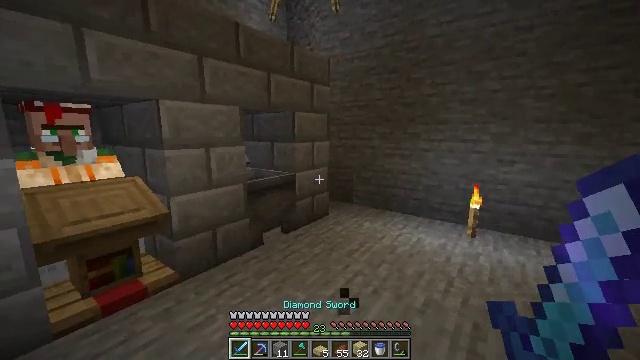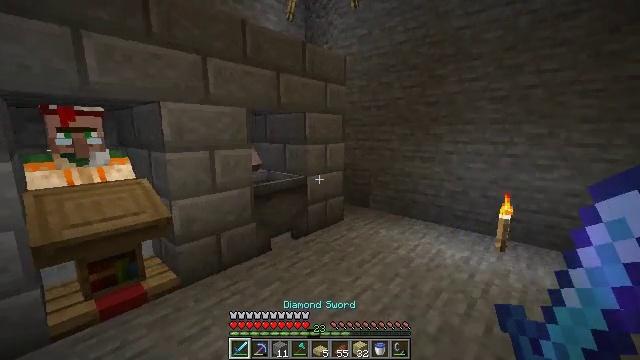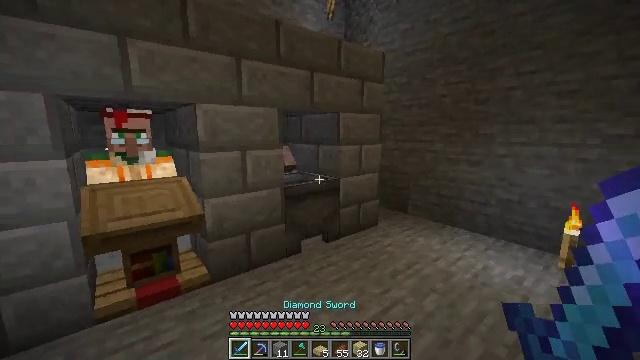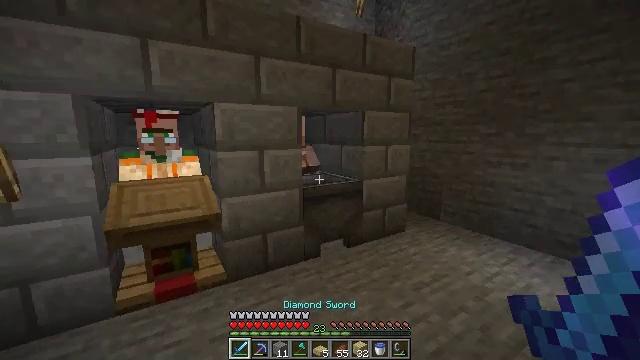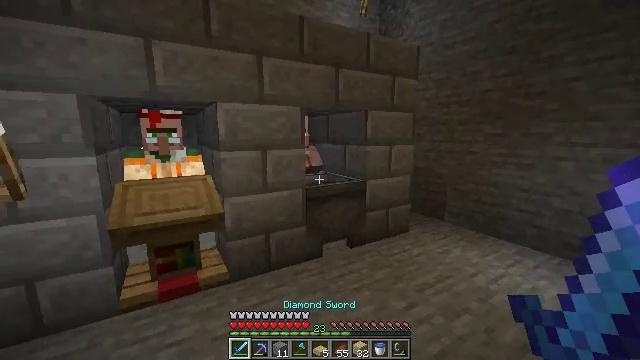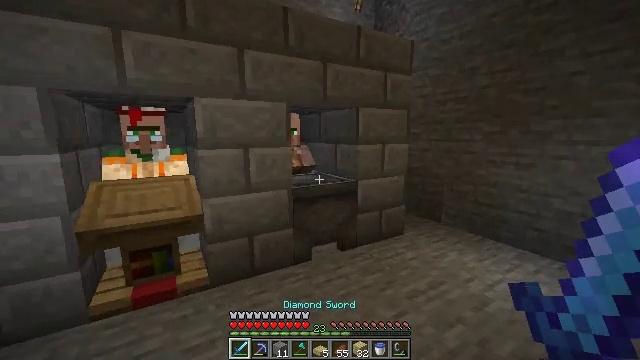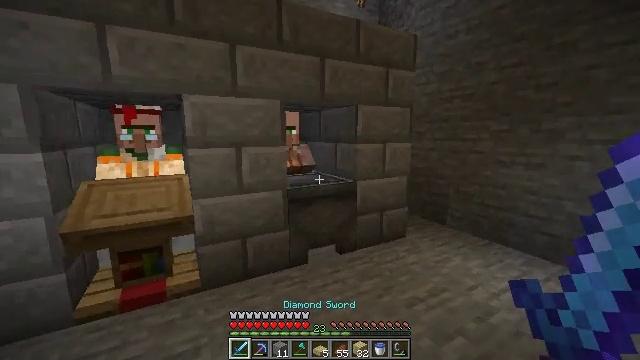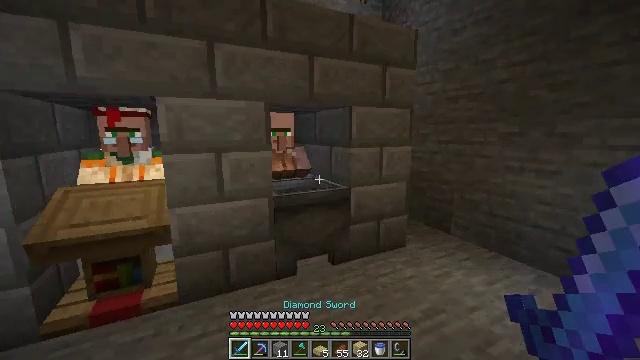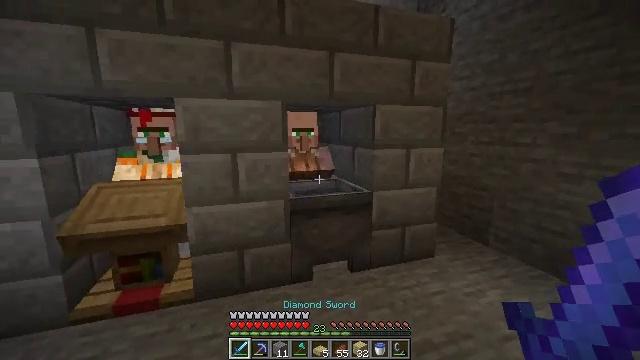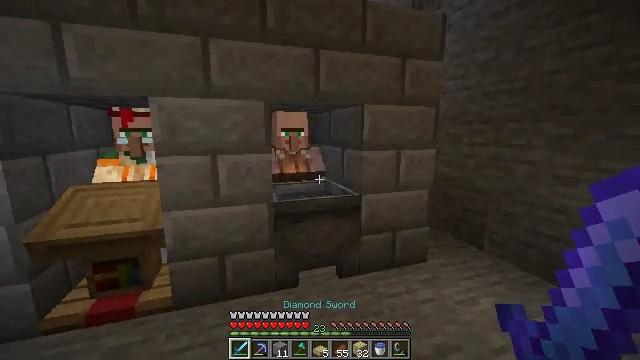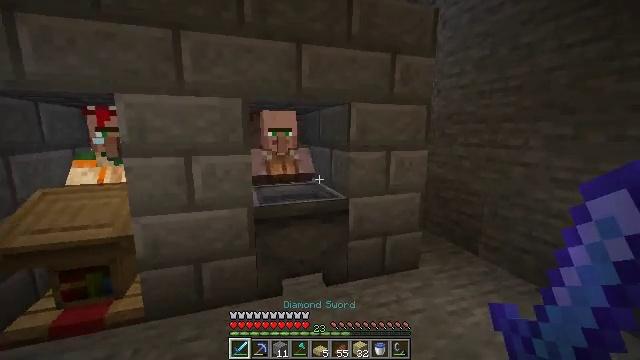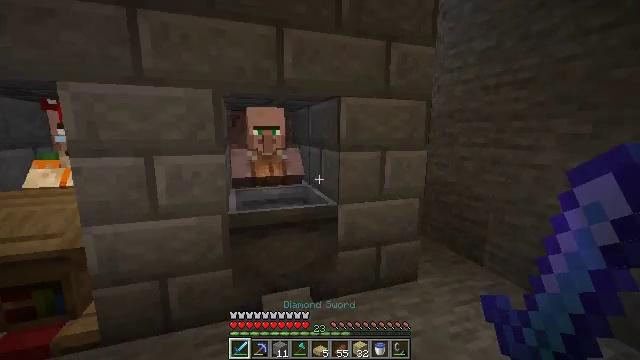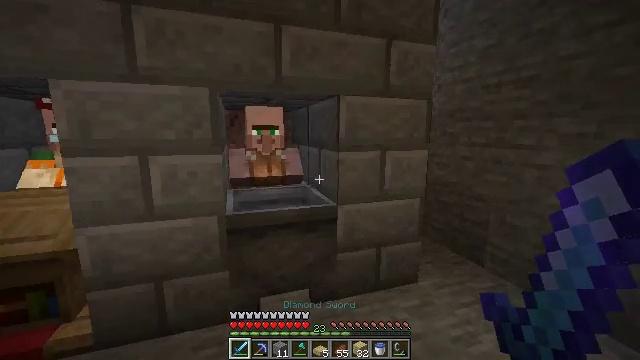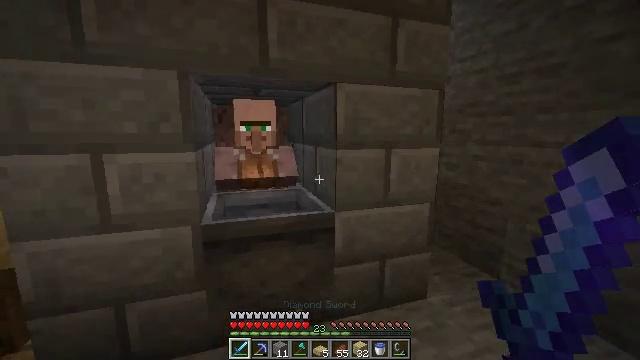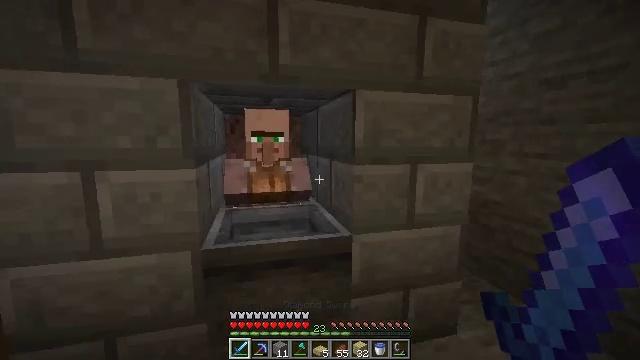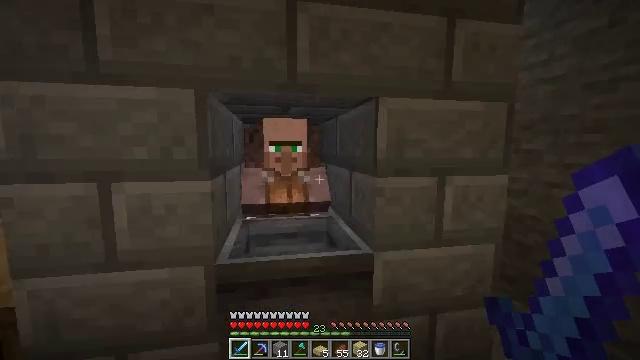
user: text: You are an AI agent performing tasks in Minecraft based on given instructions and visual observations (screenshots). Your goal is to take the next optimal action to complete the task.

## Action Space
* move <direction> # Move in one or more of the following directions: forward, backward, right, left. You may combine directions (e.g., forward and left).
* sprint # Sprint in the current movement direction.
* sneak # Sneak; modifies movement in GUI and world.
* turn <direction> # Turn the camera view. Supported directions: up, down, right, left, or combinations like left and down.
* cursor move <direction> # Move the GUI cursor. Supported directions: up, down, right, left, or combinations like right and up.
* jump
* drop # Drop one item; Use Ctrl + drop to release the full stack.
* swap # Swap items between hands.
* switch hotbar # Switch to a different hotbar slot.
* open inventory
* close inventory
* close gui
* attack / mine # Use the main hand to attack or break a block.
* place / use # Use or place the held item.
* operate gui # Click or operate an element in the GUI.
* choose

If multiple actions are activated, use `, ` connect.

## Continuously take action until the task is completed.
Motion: motion action
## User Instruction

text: Gather the cauldron for reuse.
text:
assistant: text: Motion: move forward and move right, turn left
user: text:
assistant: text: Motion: move forward and move right, turn left
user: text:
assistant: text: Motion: move forward and move right, turn left
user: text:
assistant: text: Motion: move forward and move right
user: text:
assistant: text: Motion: move forward and move right
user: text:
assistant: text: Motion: move forward and move right, turn left
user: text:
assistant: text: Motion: move forward and move right, turn left
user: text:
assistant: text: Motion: move forward and move right, turn left
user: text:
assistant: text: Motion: move forward and move right
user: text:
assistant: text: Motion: move forward
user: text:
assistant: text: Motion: move forward
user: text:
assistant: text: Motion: move forward
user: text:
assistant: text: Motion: move forward
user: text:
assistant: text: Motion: move forward, turn left and up
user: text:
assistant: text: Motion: move forward, turn left and up
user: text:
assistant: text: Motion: move forward, turn left and up
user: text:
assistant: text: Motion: move forward, turn left
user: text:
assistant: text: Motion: move forward
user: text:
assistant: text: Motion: move forward
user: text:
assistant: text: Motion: move forward, use / place
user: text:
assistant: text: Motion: move forward, use / place
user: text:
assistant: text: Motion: no_op
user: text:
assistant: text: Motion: no_op
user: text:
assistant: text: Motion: no_op
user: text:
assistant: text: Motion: no_op
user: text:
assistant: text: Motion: no_op
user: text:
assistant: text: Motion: no_op
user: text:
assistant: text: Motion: no_op
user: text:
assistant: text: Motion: no_op
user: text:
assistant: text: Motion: no_op